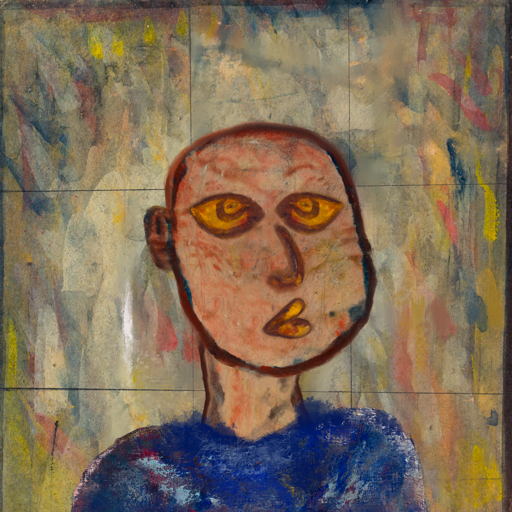
Background: GypsyMother, Head And Neck Side: Orphan, Face Side: Comrade, Bust: Irani, Hair Side: Blank, Head Accessory: Blank, Second Necklace: Blank, Necklace: Blank, Baby: Blank